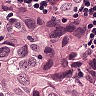
Metastatic tissue present: yes